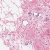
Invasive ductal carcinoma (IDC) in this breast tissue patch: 0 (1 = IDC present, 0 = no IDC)